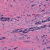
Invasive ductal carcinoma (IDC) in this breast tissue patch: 1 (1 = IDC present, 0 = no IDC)